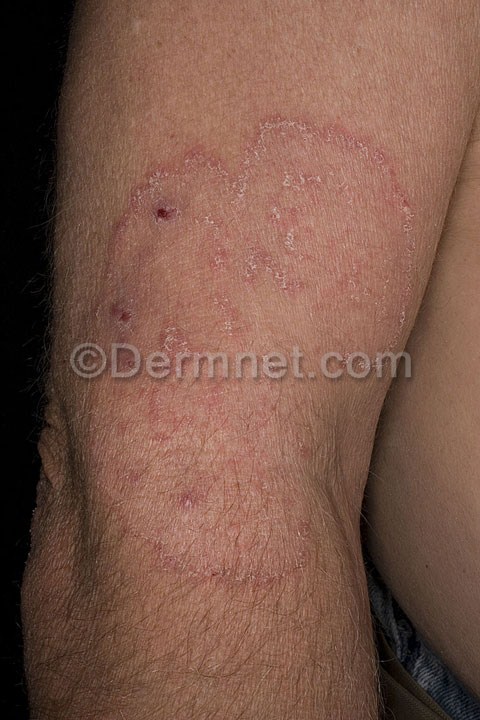
Disease: Tinea Ringworm Candidiasis and other Fungal Infections